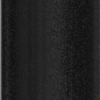
Label: dusty